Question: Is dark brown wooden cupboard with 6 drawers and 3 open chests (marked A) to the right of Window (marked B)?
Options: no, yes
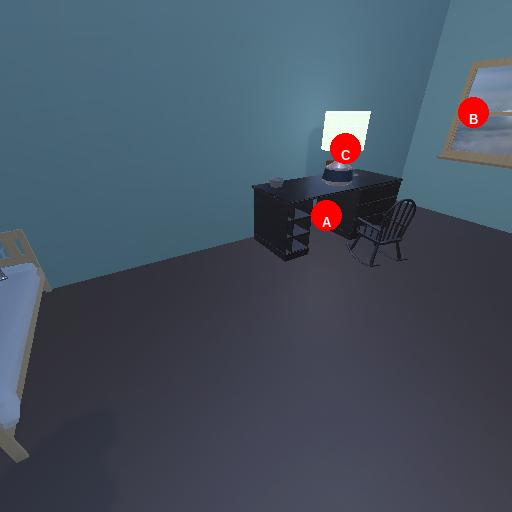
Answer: no